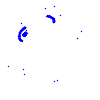
Particle: electron